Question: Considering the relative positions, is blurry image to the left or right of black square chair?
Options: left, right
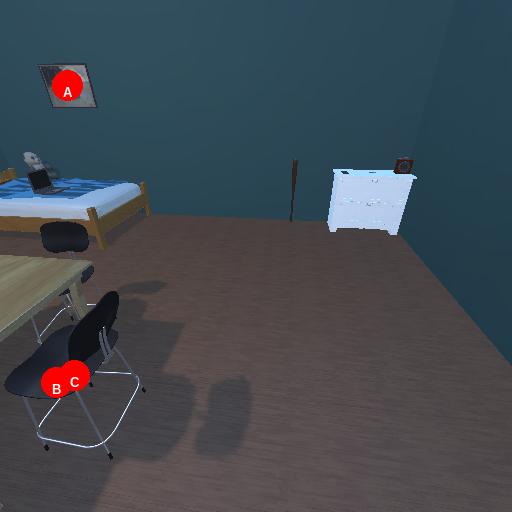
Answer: left